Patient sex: F
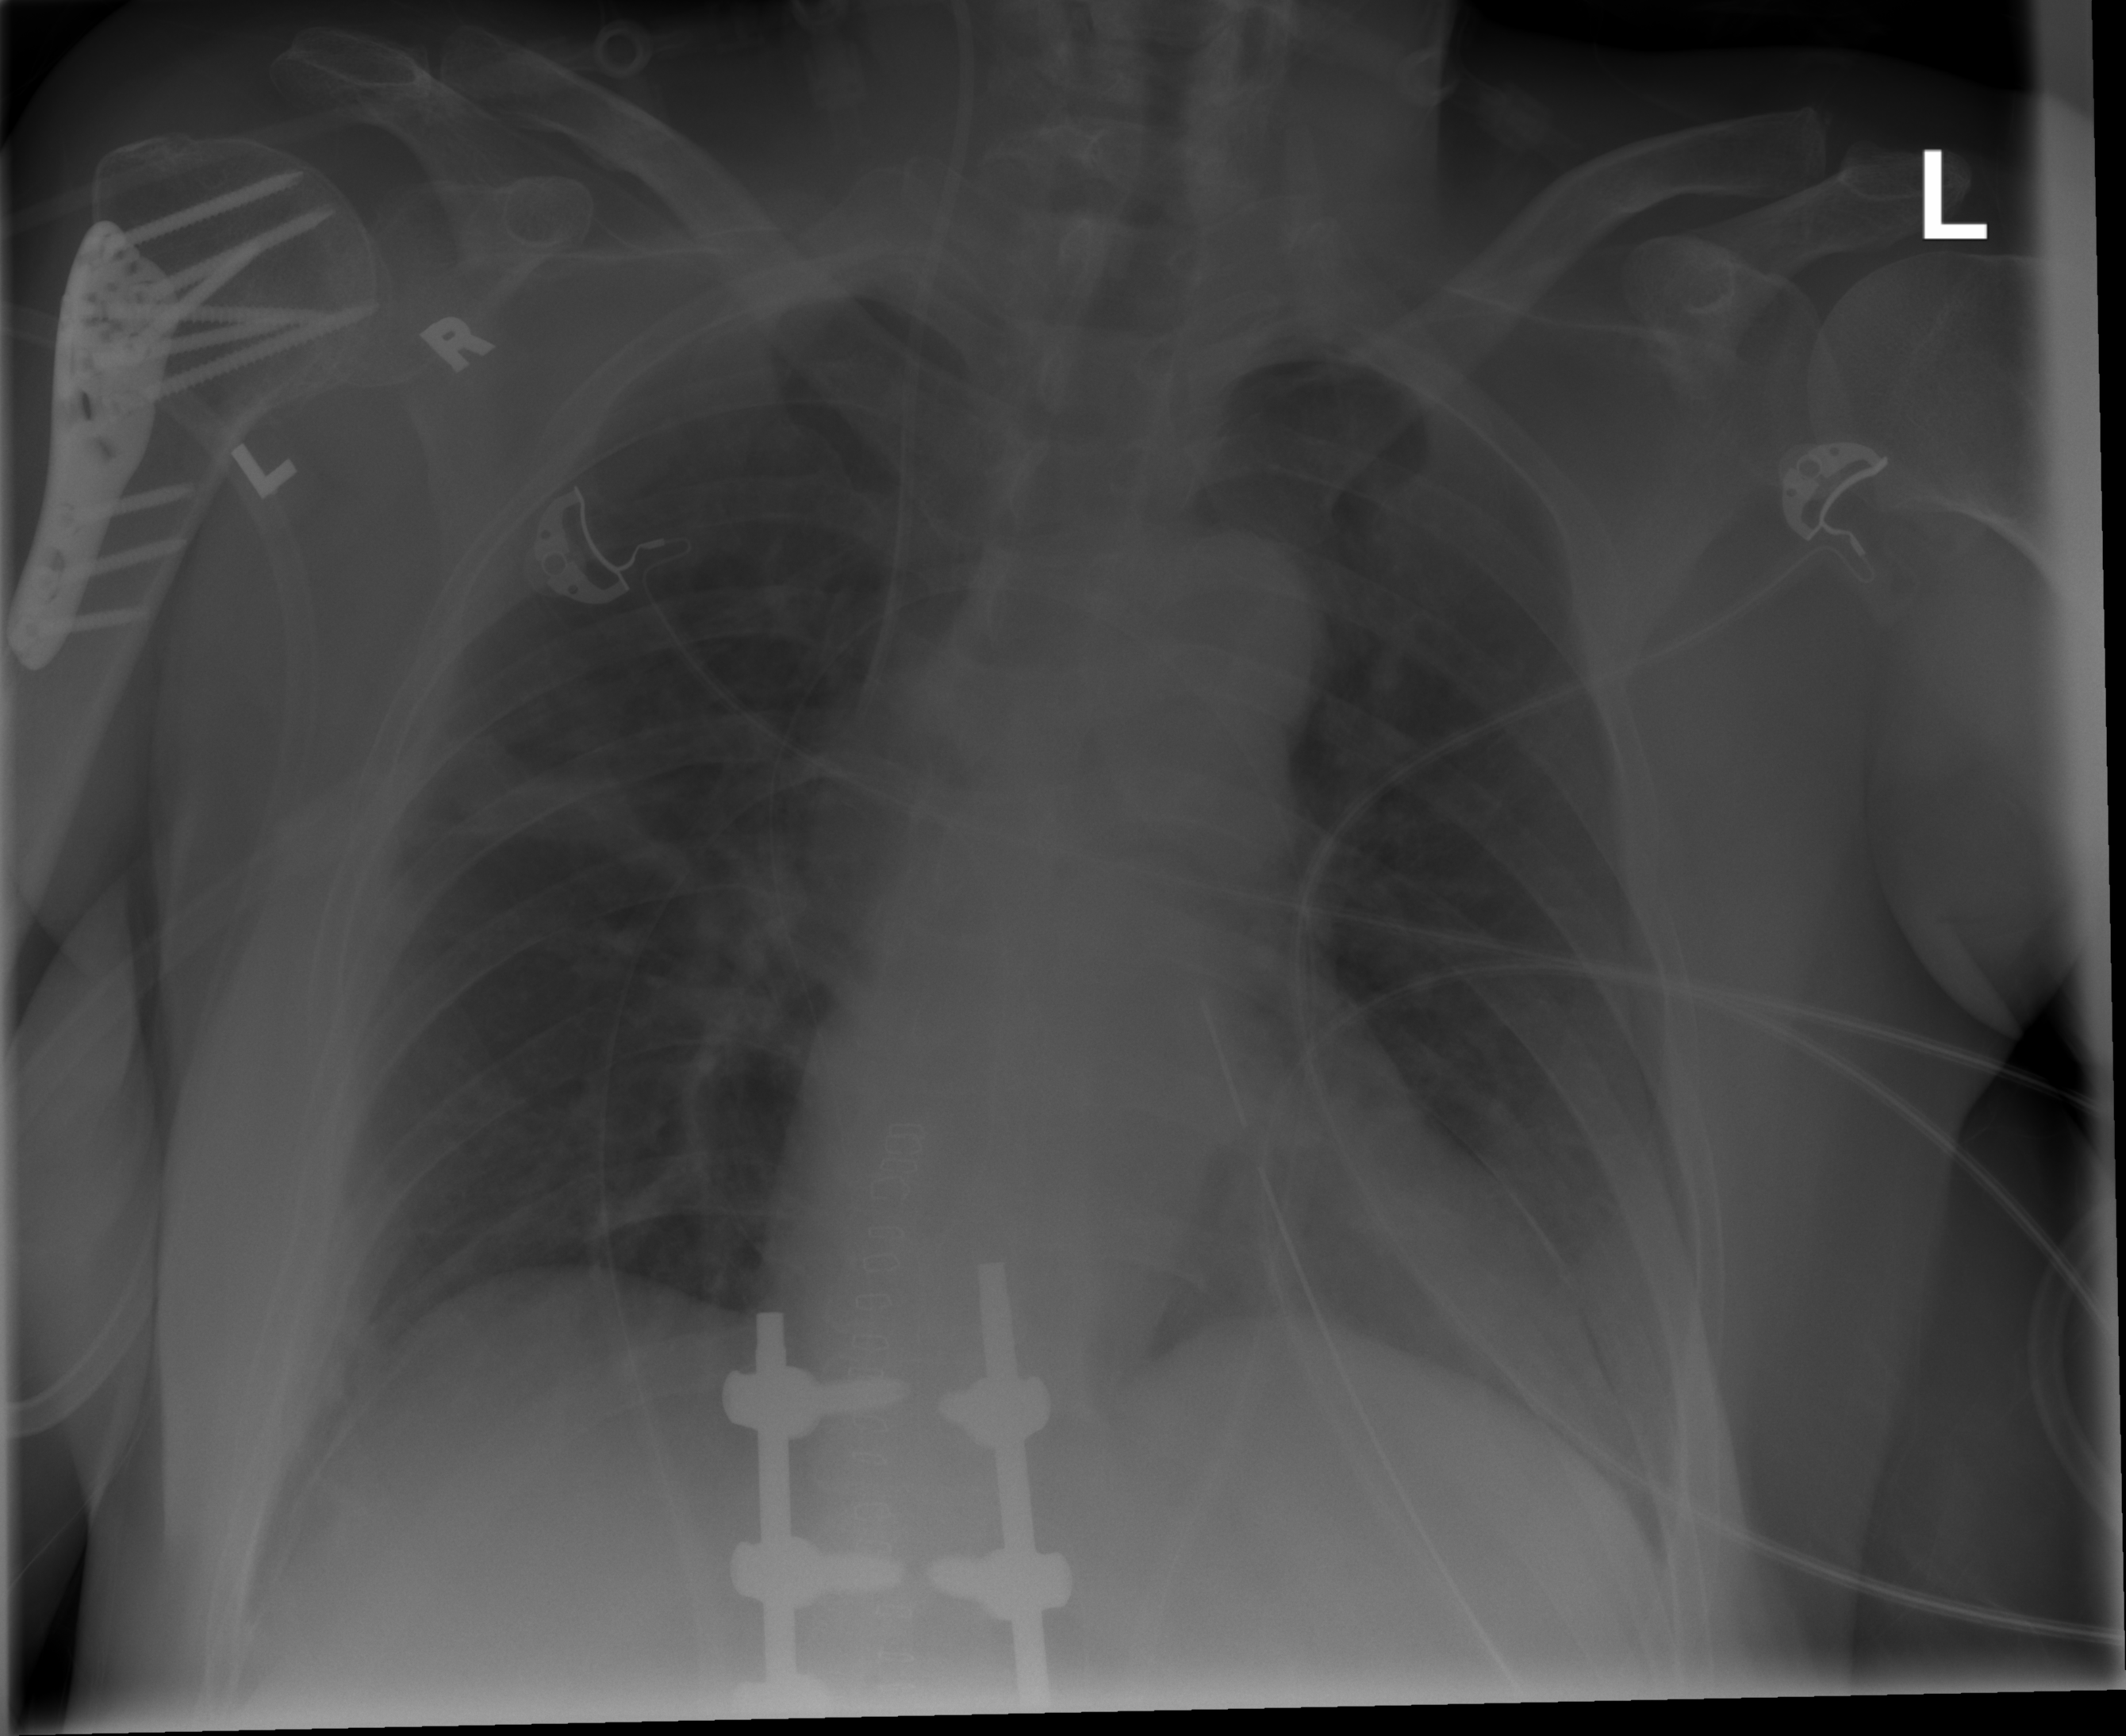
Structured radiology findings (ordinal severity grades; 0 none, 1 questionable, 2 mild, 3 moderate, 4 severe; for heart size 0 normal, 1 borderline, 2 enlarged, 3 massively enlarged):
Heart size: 2
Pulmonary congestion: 0
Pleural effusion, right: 0
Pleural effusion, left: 0
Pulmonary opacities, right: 0
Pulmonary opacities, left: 0
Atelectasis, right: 2
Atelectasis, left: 0